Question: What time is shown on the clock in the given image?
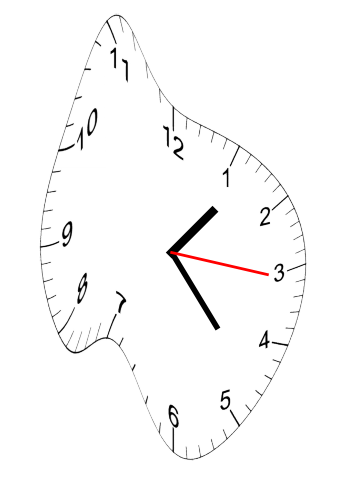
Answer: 01:23:16